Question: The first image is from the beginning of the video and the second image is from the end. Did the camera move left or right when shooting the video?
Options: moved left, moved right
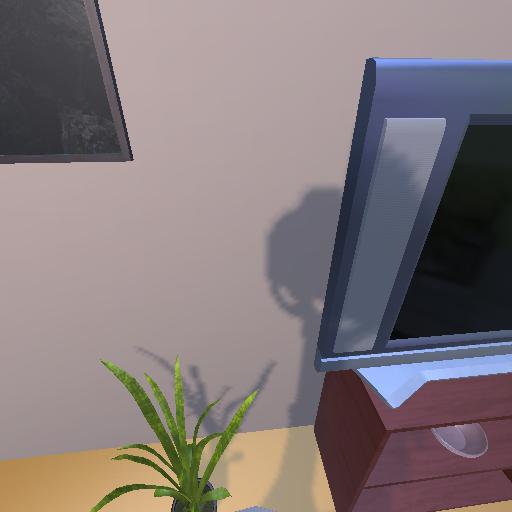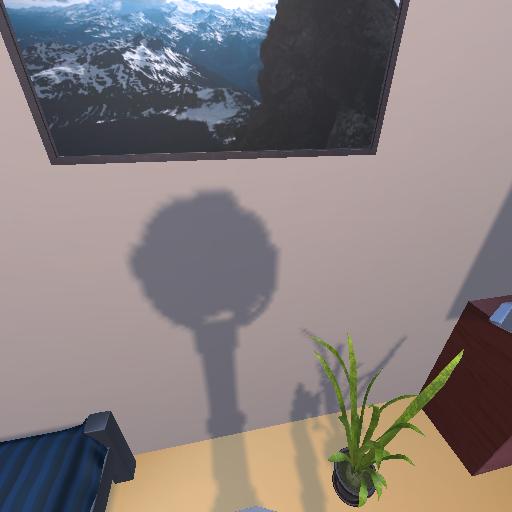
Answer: moved left